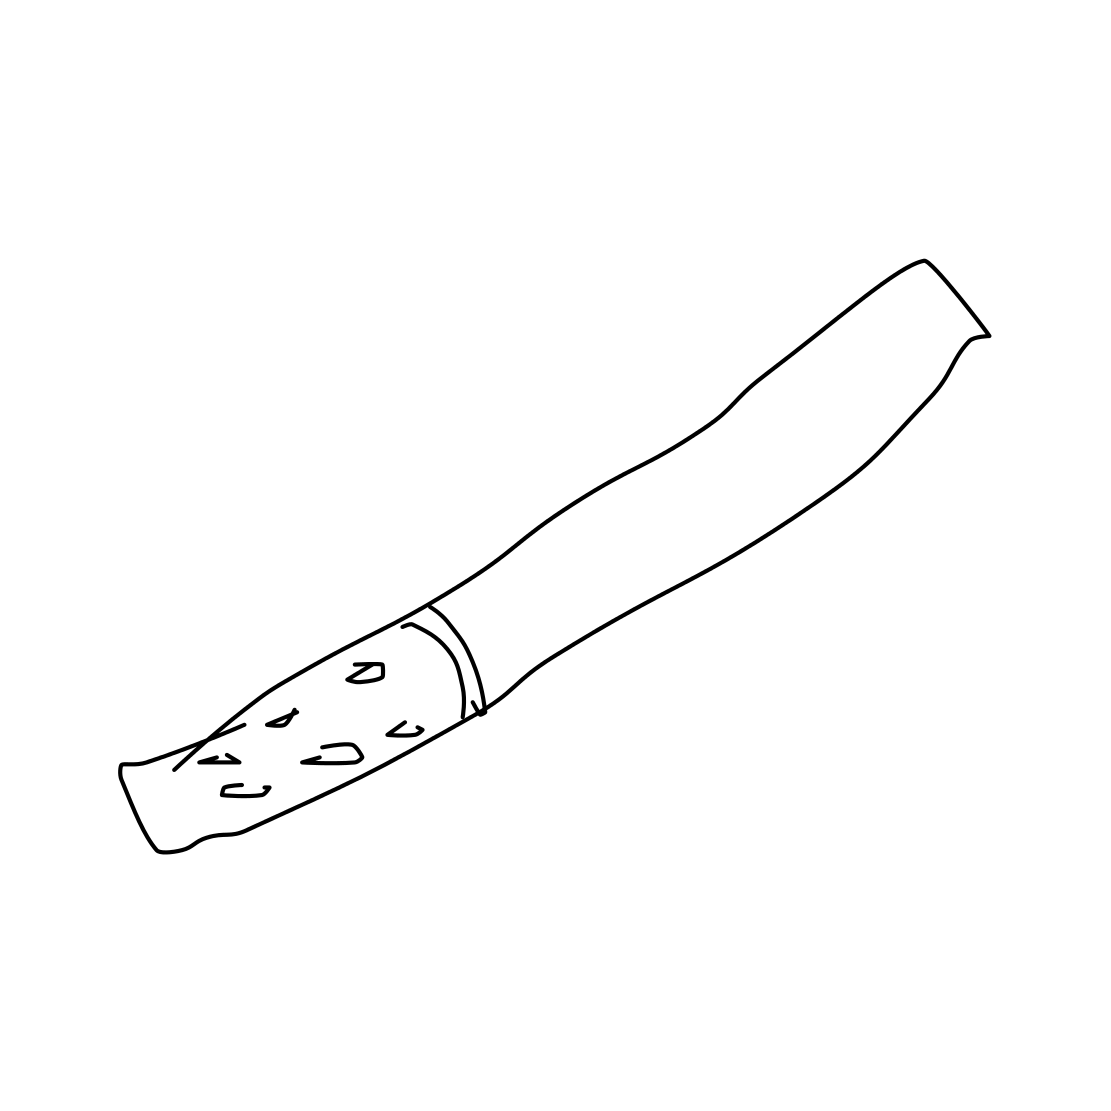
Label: cigarette